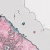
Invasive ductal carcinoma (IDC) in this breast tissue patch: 0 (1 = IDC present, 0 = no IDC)